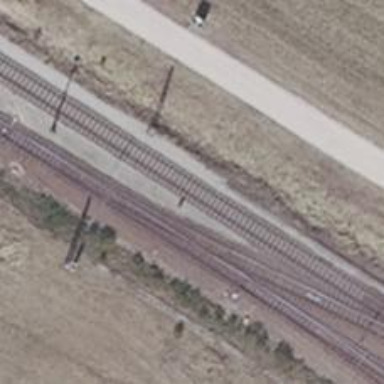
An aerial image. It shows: Railway signal.